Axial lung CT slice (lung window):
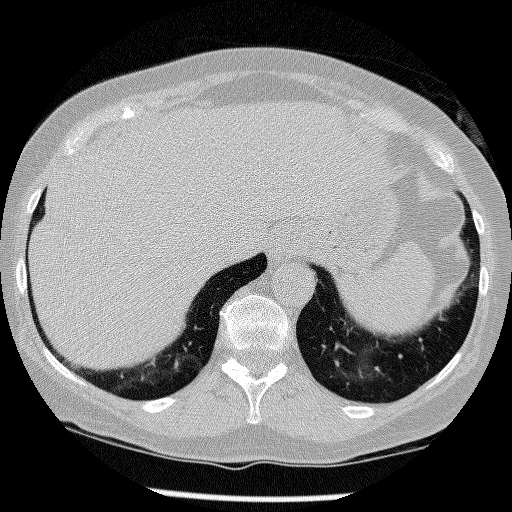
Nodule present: no